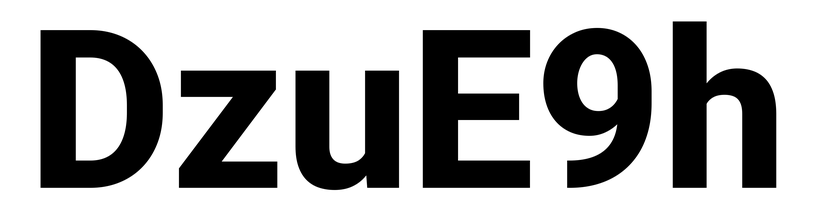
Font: Roboto_ExtraBold